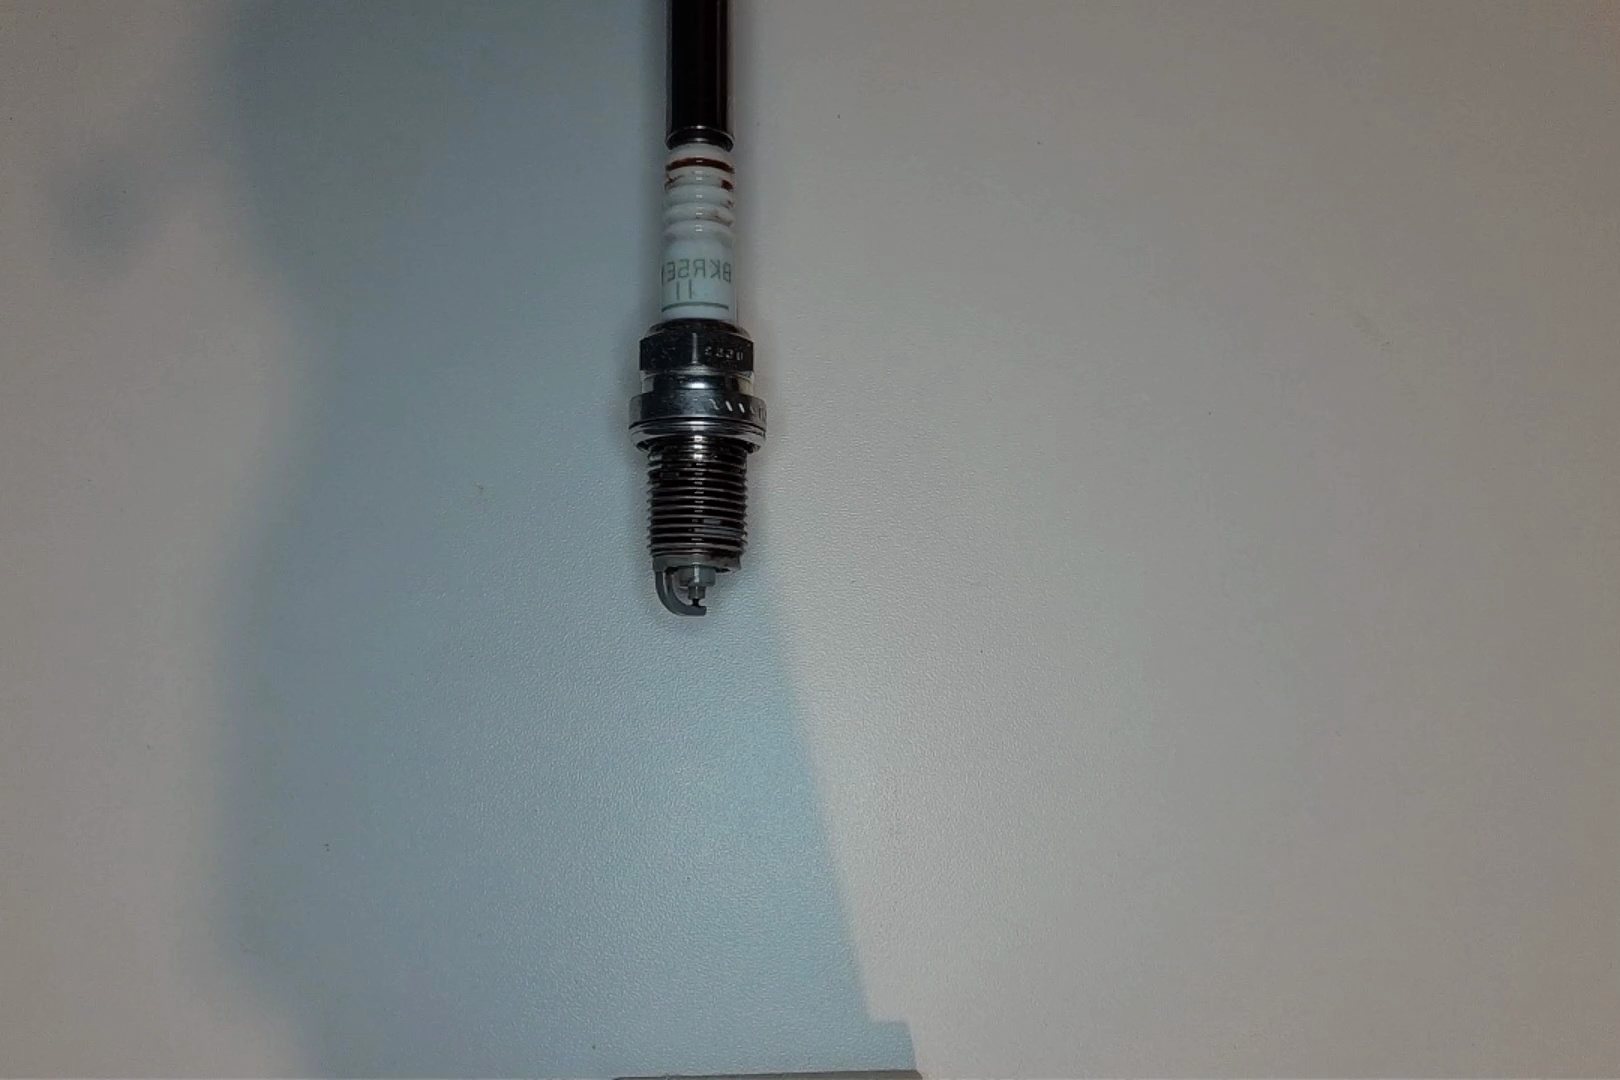
Label: anomaly